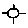
Label: sun